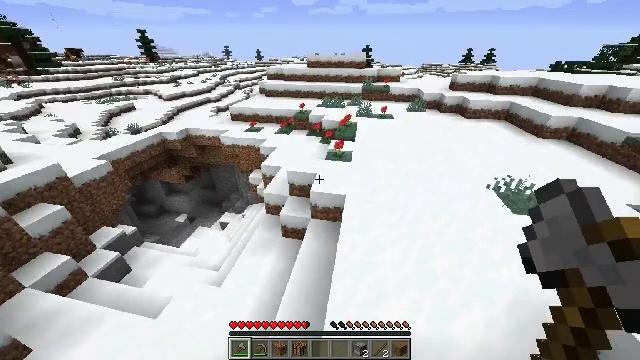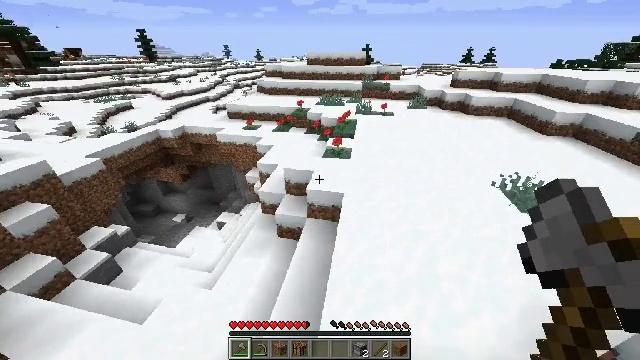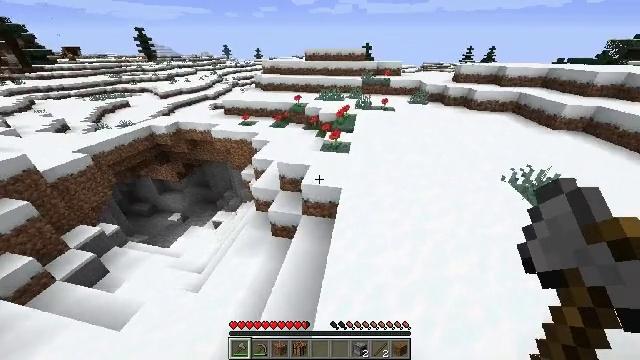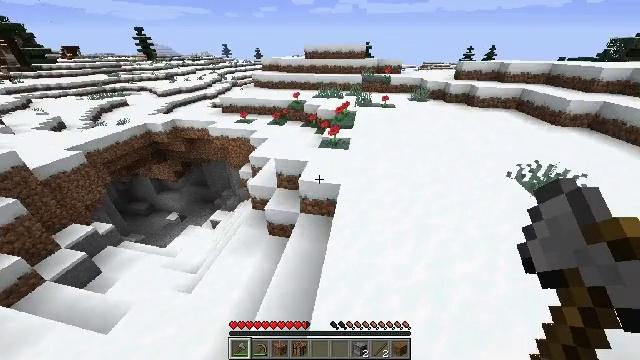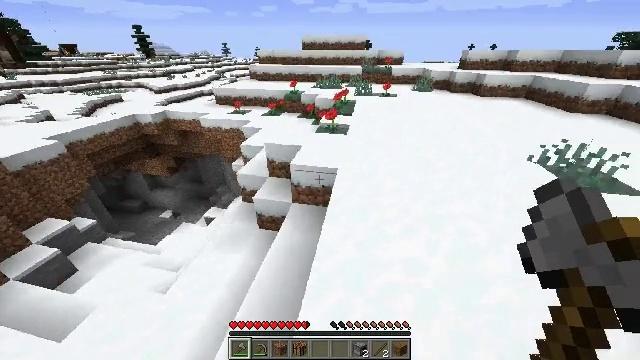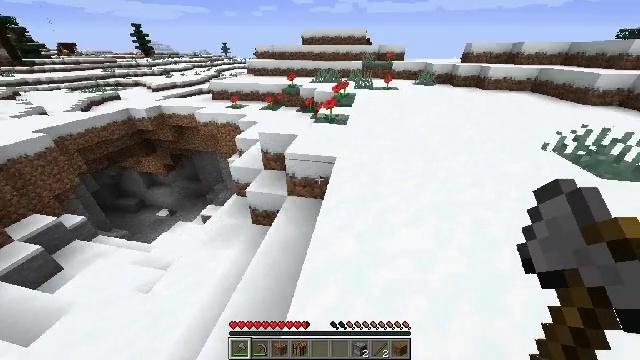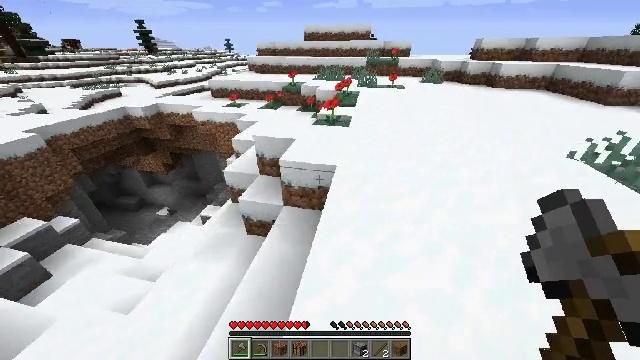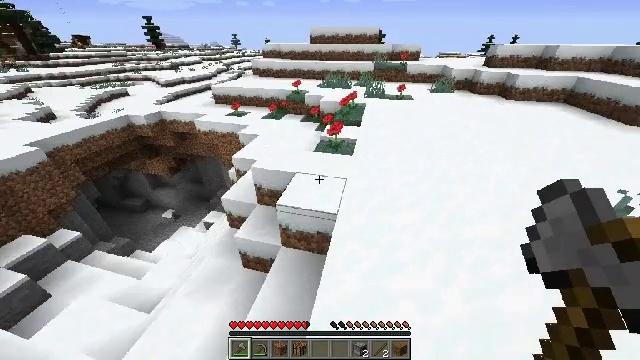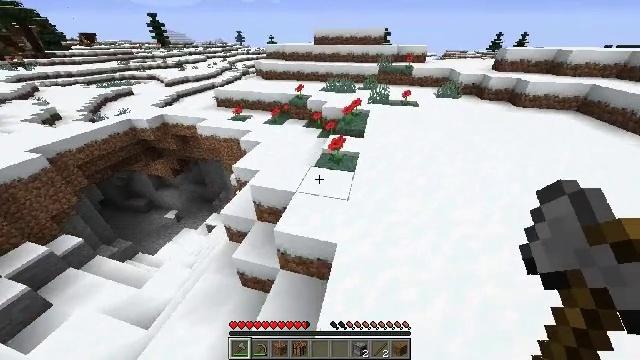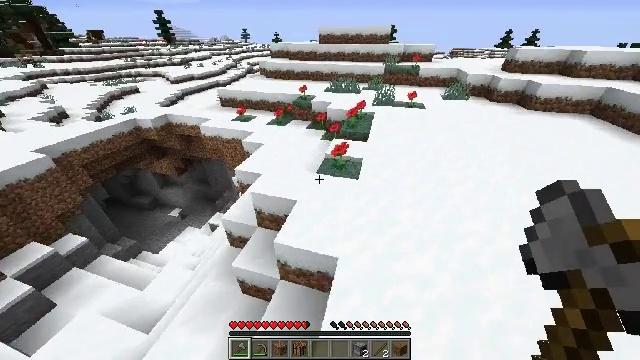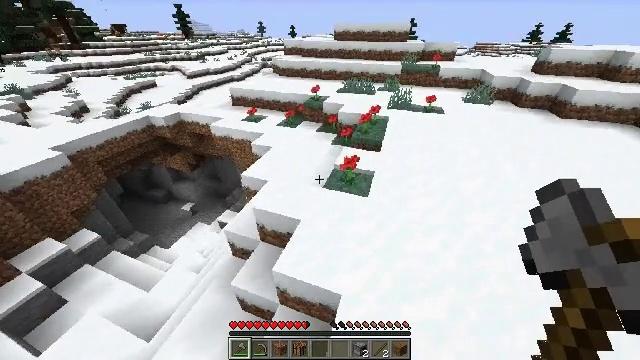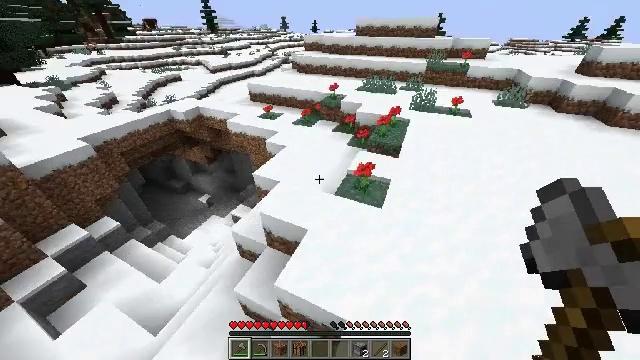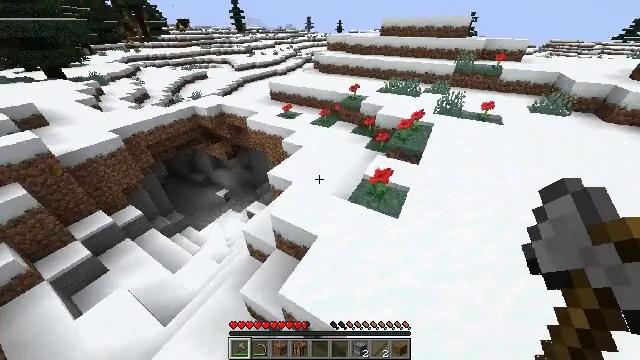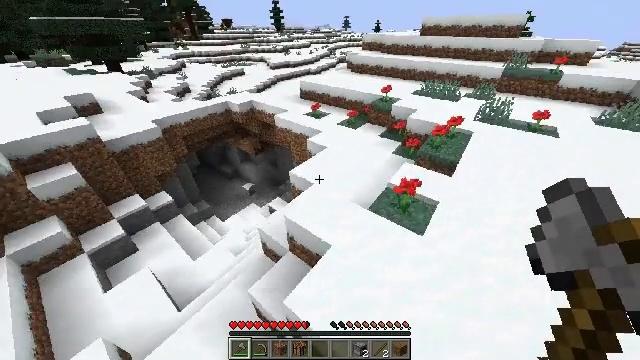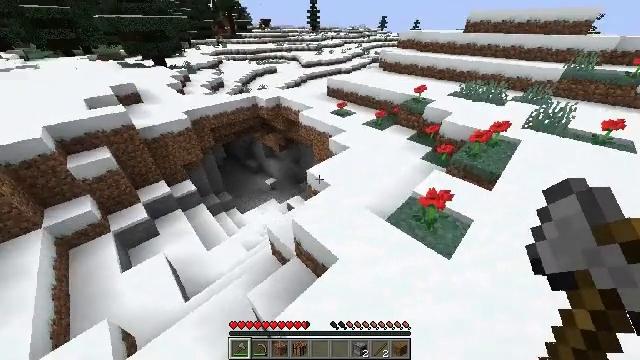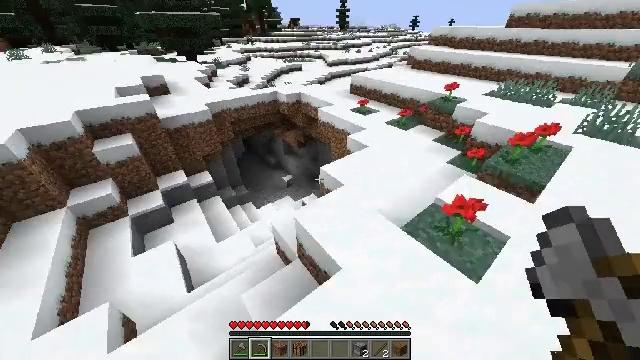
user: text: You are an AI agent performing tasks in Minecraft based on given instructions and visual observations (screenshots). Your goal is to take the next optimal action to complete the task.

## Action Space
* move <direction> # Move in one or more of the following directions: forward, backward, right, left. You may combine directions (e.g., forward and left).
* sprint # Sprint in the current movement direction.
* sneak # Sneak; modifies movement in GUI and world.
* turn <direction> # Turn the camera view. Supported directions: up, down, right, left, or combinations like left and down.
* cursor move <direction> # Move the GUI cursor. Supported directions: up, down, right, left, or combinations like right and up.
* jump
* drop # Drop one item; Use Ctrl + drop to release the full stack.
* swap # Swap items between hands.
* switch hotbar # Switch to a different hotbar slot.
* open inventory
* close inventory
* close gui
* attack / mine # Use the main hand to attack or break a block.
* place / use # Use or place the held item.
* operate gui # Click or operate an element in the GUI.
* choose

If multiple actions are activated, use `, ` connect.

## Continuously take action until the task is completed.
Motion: motion action
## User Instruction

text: Attack the bookshelf to recycle it.
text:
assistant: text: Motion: move forward, sprint, jump
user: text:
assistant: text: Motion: move forward, sprint, jump
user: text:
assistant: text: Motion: move forward, sprint, jump
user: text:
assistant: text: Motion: move forward, sprint, jump
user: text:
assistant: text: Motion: move forward, sprint, jump
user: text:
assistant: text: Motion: move forward, sprint, jump
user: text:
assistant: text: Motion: move forward, sprint, turn left and down, jump
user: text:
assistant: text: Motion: move forward, sprint, turn left, jump
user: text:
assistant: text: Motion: move forward, sprint, turn left, jump
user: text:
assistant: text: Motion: move forward, turn left and down
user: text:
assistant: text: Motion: move forward, turn left
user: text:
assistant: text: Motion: move forward, turn left
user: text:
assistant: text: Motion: move forward, turn left
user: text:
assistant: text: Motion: move forward, turn left
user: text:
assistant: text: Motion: move forward, turn left, switch to hotbar 2
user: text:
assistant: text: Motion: move forward, turn left, switch to hotbar 2
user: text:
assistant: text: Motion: move forward, turn left, switch to hotbar 2
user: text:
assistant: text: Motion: move forward, turn left
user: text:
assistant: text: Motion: move forward, turn left
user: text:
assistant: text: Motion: move forward, turn left and down
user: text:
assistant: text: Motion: move forward, turn left and down
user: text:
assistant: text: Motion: move forward, turn left and down
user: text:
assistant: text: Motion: move forward, sprint, turn left and down
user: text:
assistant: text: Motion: move forward, sprint, turn left and down
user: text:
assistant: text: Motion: move forward, sprint, turn left
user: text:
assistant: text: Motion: move forward, sprint, turn left and down
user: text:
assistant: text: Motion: move forward, sprint, turn left
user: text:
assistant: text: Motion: move forward, sprint, turn left
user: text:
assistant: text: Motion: move forward, sprint, turn left
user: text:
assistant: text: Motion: move forward, sprint